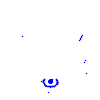
Particle: electron